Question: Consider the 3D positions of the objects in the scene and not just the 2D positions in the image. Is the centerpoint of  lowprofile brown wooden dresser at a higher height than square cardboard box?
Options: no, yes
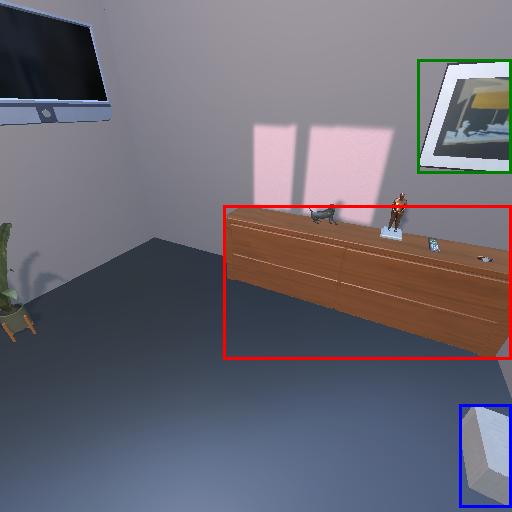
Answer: no